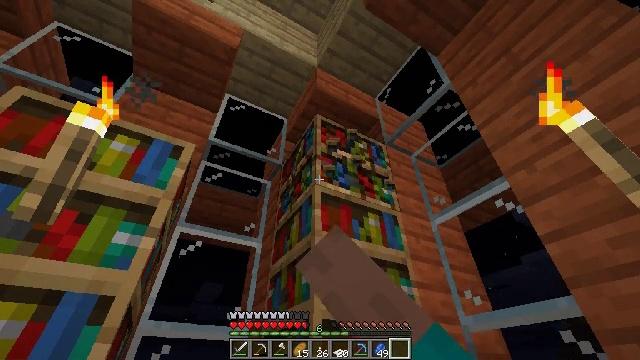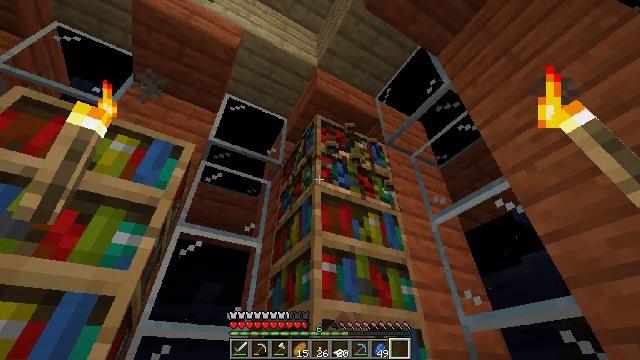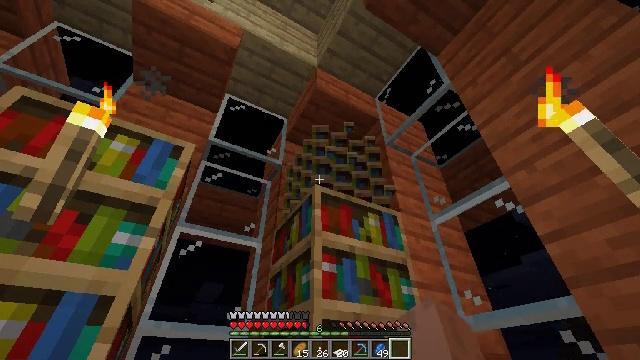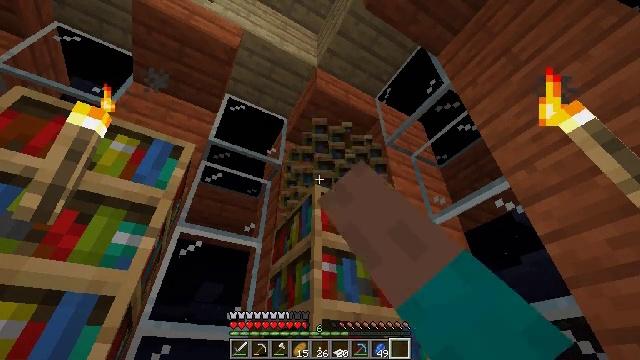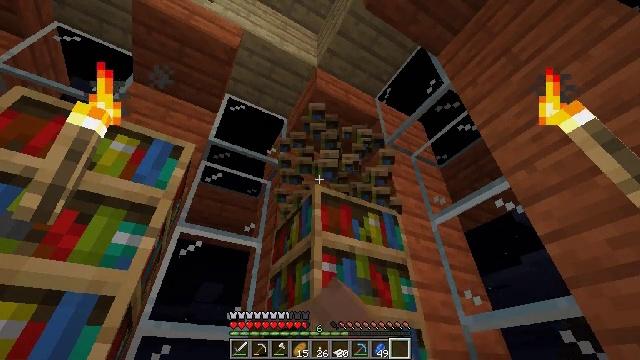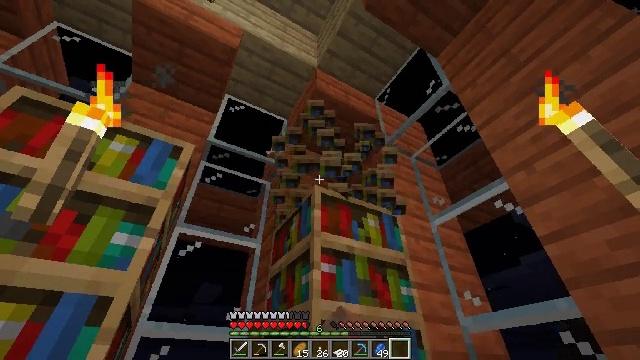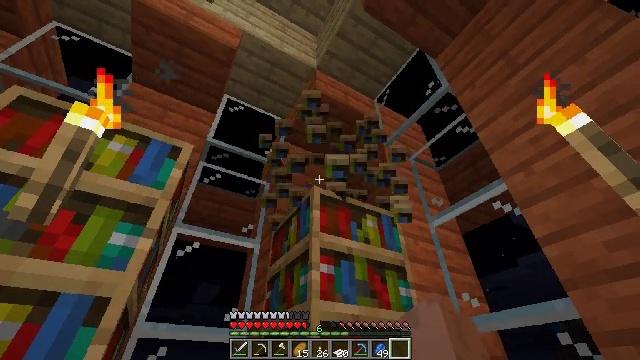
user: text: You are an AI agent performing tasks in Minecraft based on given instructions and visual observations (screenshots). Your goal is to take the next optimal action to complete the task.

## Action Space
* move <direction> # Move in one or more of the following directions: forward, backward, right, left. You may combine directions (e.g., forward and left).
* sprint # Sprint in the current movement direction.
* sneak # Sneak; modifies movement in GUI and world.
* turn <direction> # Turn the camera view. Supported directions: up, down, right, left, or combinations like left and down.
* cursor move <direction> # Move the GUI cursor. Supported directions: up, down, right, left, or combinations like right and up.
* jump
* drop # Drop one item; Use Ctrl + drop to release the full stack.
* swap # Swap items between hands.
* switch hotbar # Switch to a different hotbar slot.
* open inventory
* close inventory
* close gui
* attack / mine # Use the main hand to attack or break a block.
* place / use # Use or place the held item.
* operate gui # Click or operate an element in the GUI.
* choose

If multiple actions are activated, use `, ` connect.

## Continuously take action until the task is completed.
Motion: motion action
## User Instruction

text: Attack the bookshelf to recycle it.
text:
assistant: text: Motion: attack / mine
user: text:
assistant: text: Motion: attack / mine
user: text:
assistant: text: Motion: attack / mine
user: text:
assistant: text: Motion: attack / mine
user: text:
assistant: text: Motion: attack / mine
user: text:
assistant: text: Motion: attack / mine
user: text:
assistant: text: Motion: no_op